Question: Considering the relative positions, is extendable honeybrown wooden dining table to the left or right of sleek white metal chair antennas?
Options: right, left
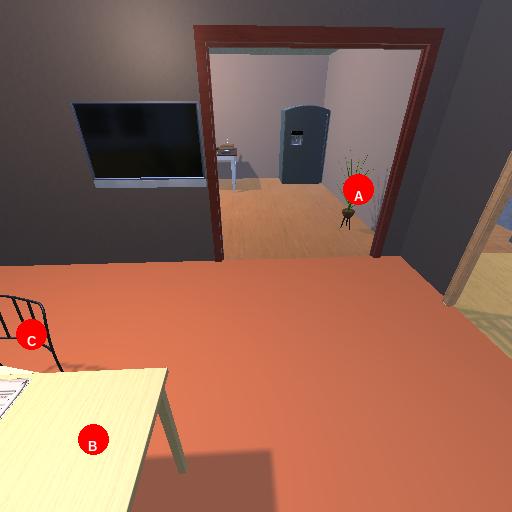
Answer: right